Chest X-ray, PA view. Patient: 56 years old, sex F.
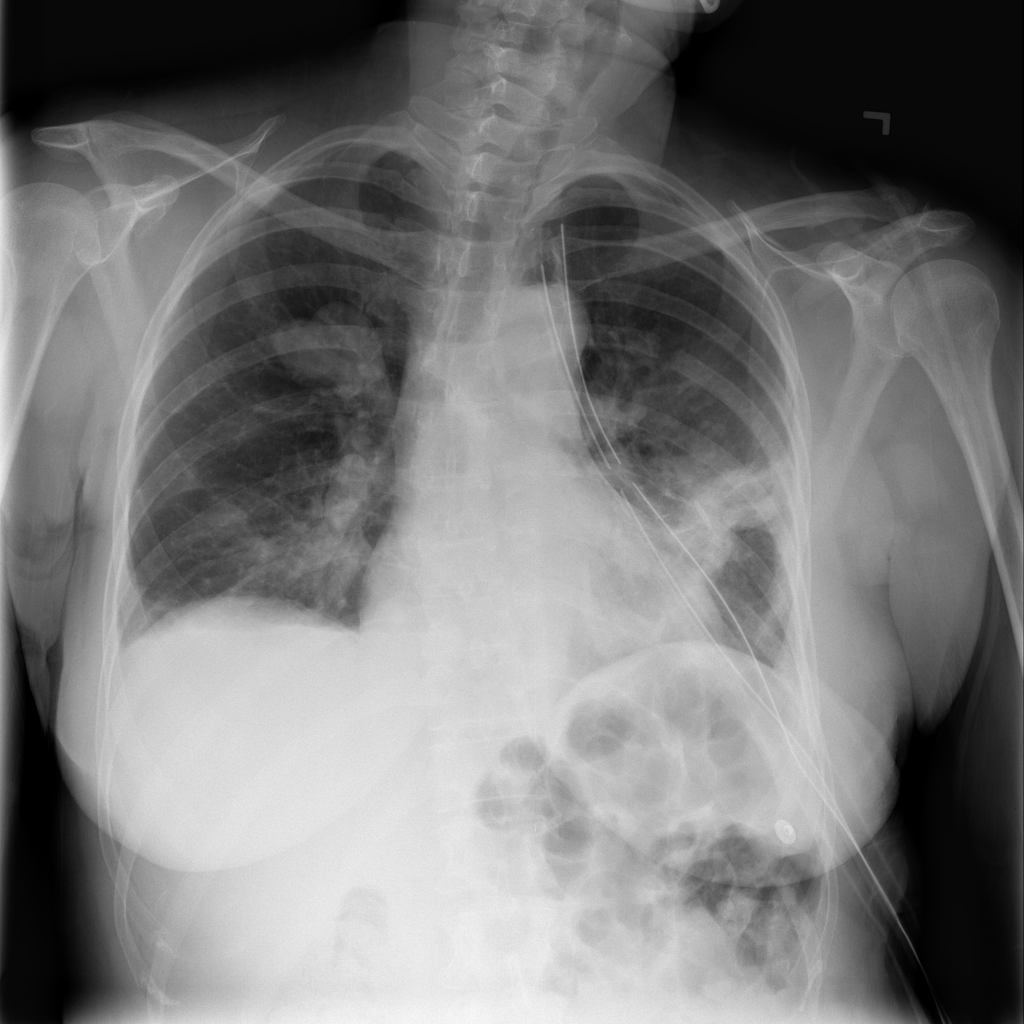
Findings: No Finding